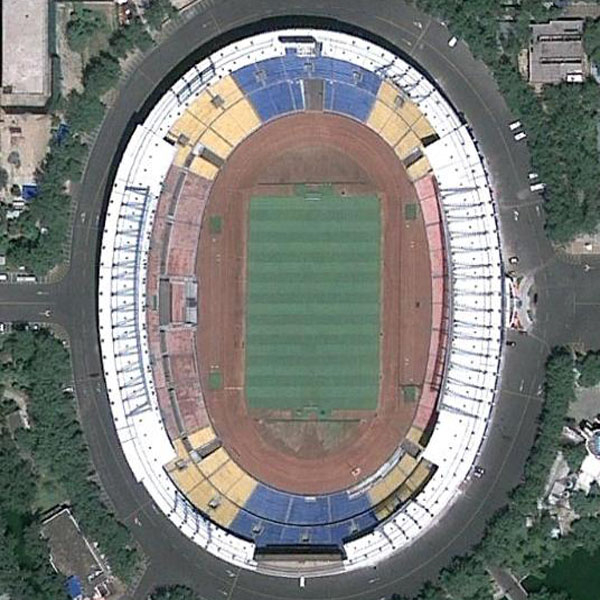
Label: Stadium